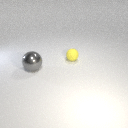
large gray metal sphere in front of small yellow rubber sphere